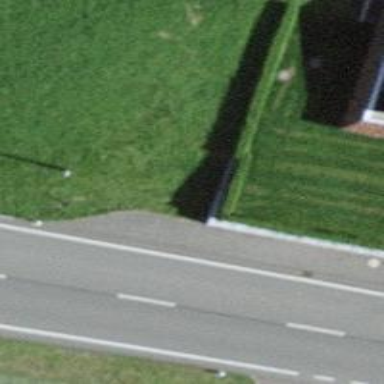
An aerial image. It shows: Hedge barrier.